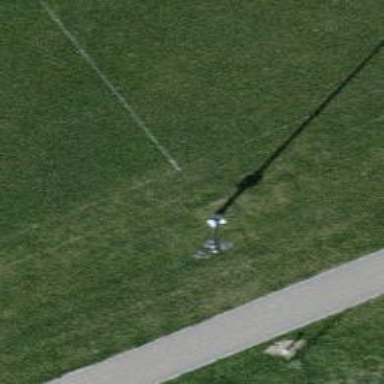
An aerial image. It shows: Mast structure.